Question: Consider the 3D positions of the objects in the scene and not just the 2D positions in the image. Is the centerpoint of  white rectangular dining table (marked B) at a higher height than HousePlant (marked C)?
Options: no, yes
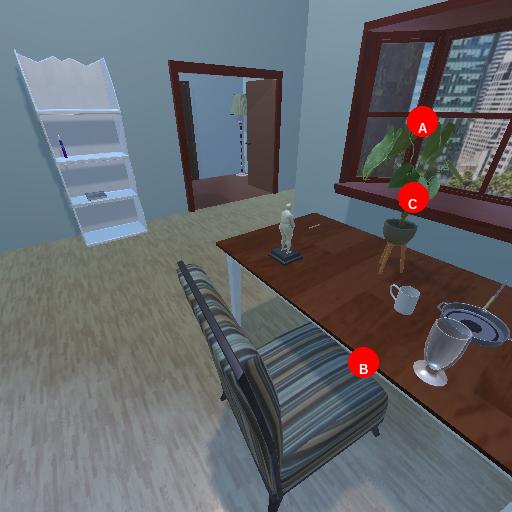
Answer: no